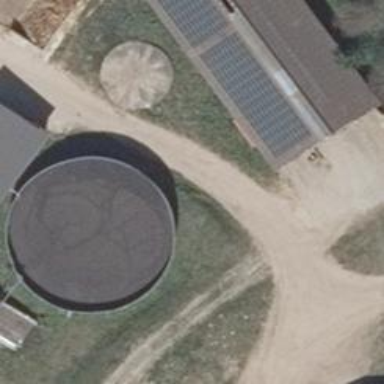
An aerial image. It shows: Storage tank that is man-made.